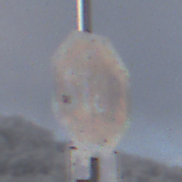
Verkehrszeichen: Stop
Zusatzzeichen unten: VerlaufVorfahrtsstrasse7
Umgebung: Outdoor, Nature
Tageszeit: MorningAfternoon
Wetter: PartlyCloudy
Licht: Natural
Jahreszeit: Winter
Kontrast: HighContrast